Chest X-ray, AP view. Patient: 65 years old, sex F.
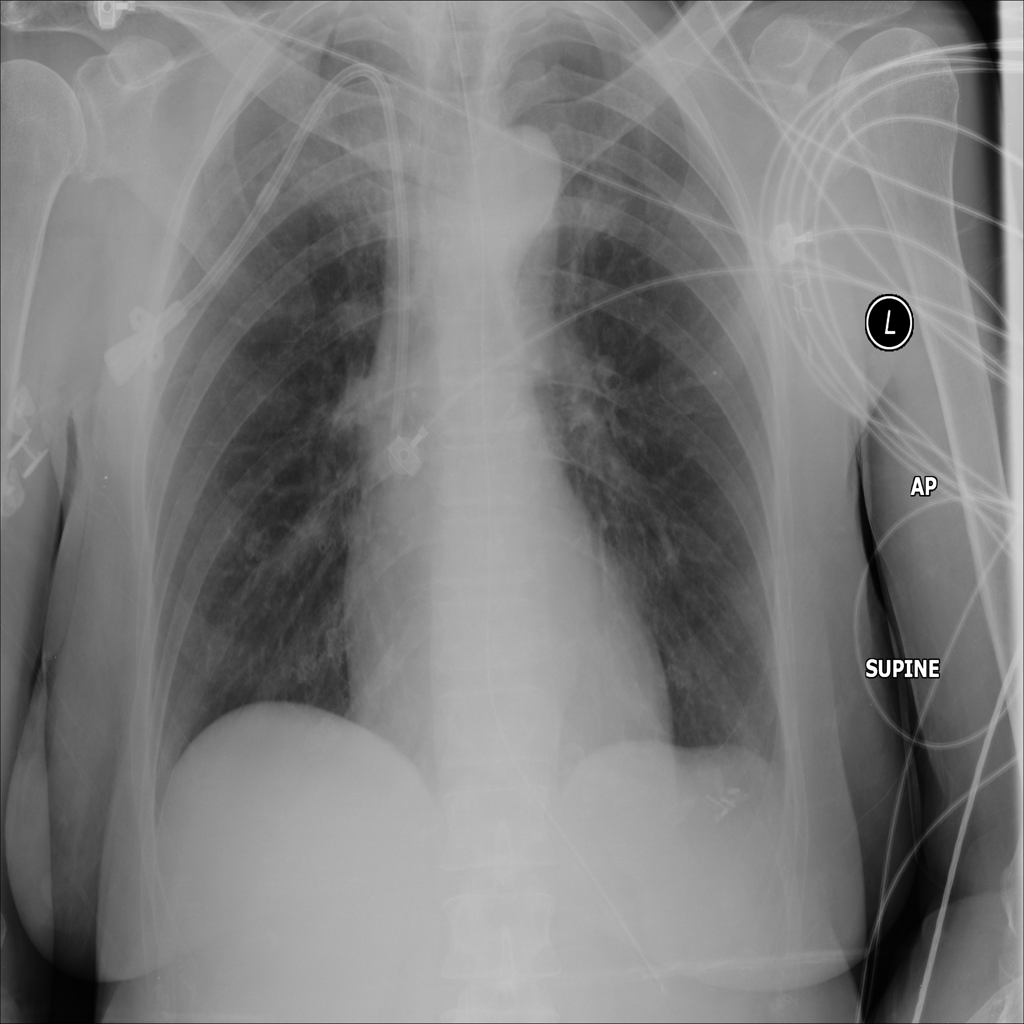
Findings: Infiltration